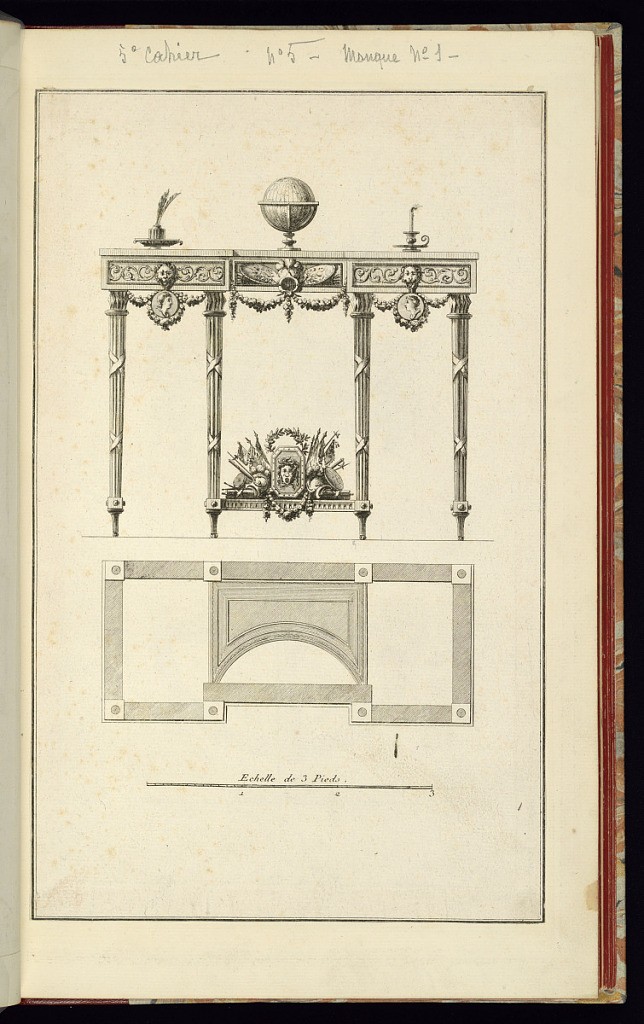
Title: Console Table Design
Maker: Richard de Lalonde, French, active 1780–96
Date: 1785-1788
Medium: Etching on off-white laid paper
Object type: Print
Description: Elevation of four-legged console table with an inkwell, globe, and candle on top. The table has fluted, tapered legs topped with hybrid capitals. The front of the table is carved with scrolls and lion heads holding portrait medallions (on the left and right) and a helmet with shields and quiver in the center. A trophy with helmets, flags, fasces, a laurel wreath, and a shield with a gorgon head is placed on a low pedestal under the table. The plan view of the table is indicated directly under the elevation. Below the plan is a scale bar of three French feet ("Echelle de 3 Pieds"). The plate is not signed or numbered, although other versions of this plate indicate A. Foin as the print maker, and a plate number of E5.